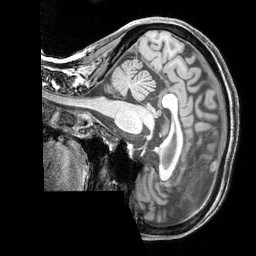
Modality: T1w
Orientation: sagittal
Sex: female
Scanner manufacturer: siemens
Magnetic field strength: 3 T
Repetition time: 2.3 s
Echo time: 0.00226 s